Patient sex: F
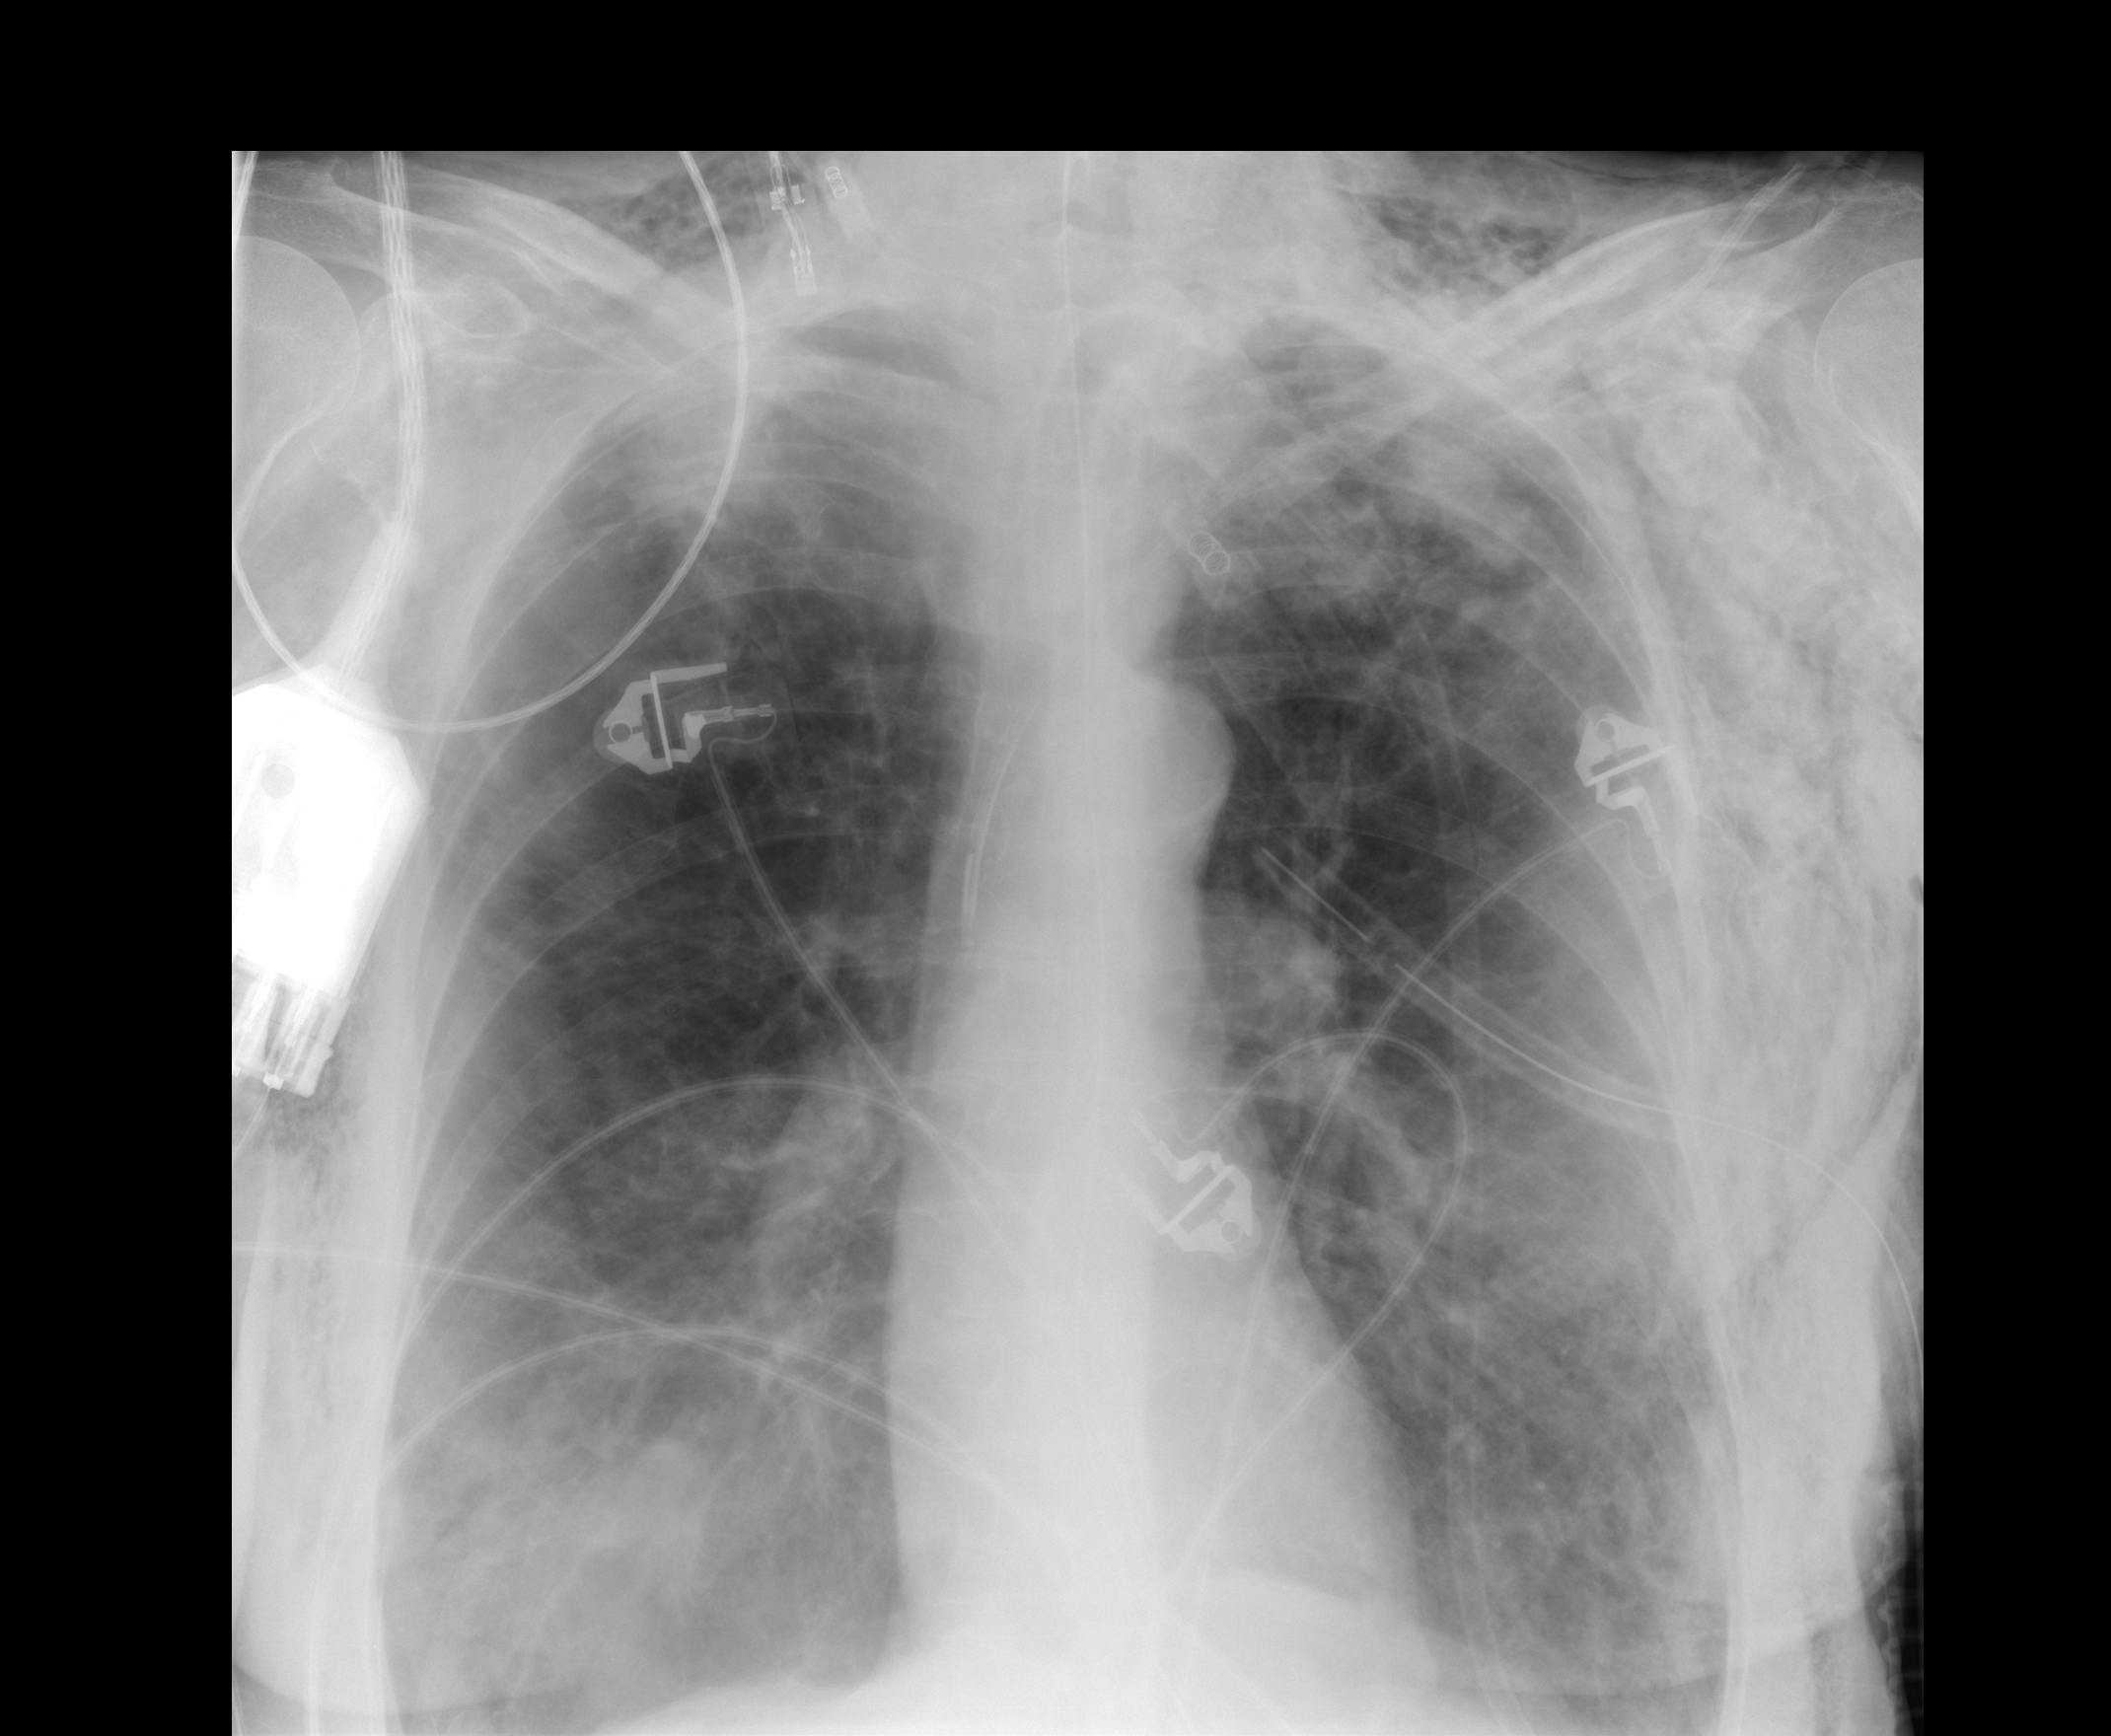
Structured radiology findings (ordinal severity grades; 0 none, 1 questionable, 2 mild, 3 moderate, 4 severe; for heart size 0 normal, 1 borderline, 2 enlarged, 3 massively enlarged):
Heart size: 0
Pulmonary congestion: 2
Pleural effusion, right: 0
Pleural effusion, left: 0
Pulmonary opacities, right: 1
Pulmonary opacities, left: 1
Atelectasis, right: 3
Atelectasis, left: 2